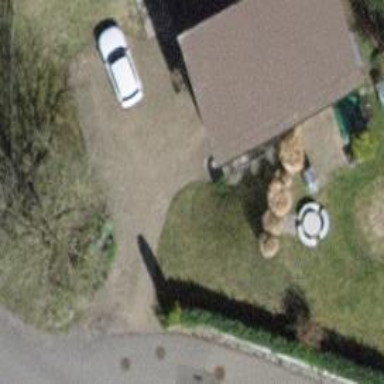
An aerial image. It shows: Driveway made of paving stones.